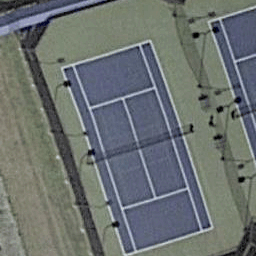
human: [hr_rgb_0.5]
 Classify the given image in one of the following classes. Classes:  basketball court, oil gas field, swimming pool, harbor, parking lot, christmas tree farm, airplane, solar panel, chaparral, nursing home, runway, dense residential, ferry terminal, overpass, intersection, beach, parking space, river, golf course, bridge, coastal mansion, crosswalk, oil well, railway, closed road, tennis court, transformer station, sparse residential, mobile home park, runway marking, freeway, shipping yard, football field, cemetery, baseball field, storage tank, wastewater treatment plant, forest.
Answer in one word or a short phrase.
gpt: tennis court